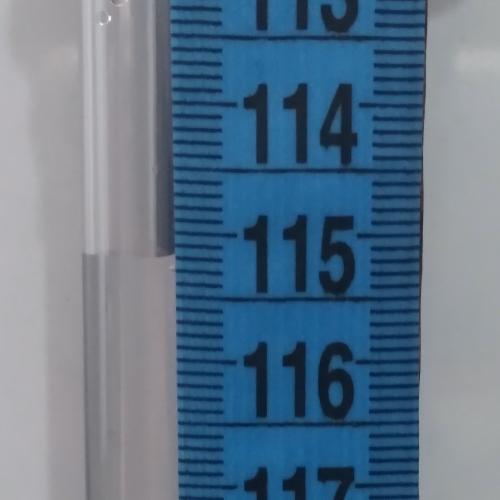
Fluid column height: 115.2 cm